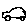
Label: car